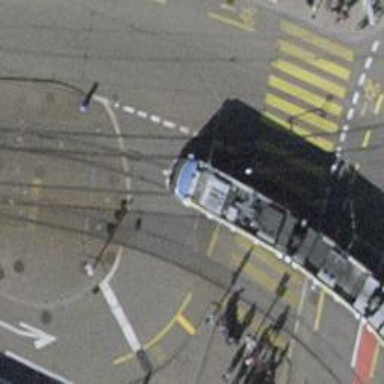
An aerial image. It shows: Railway crossing.